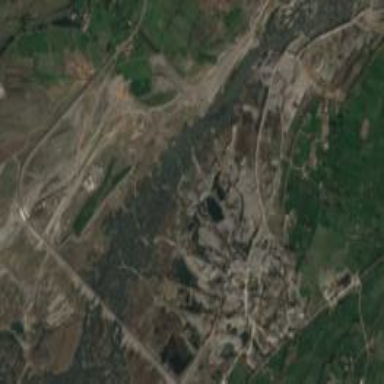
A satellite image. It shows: Quarry for sand extraction.